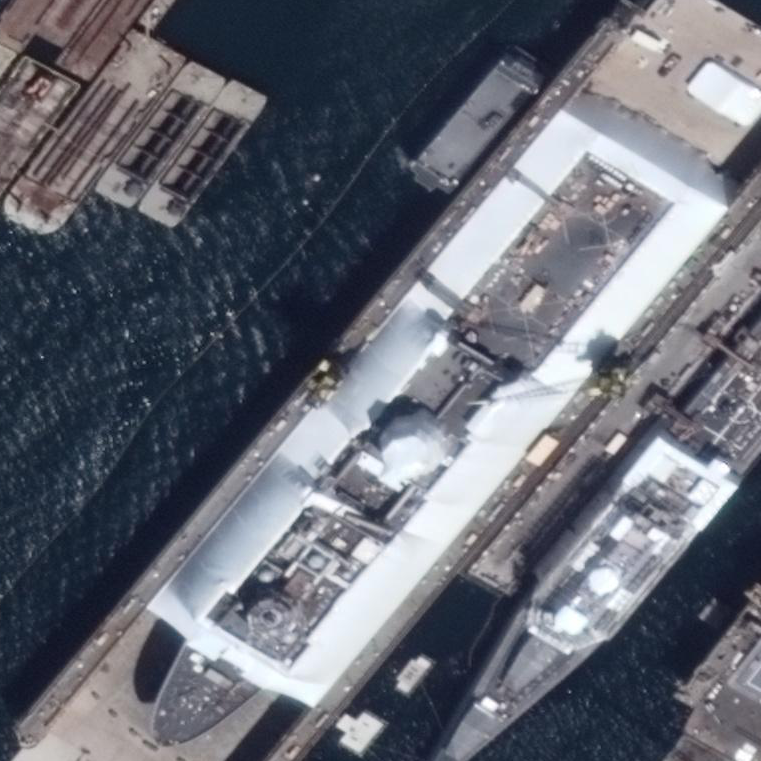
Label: combat